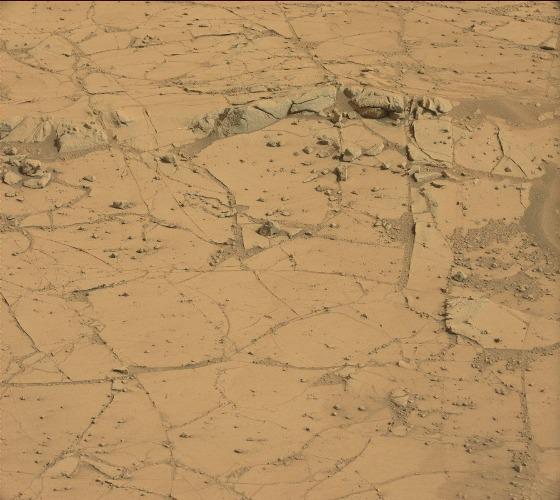
Terrain classes present: Bedrock, Gravel / Sand / Soil, Rock